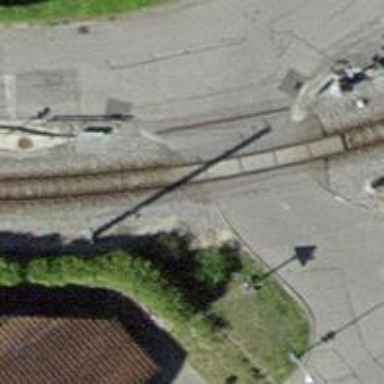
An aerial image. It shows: Level crossing along the railway.